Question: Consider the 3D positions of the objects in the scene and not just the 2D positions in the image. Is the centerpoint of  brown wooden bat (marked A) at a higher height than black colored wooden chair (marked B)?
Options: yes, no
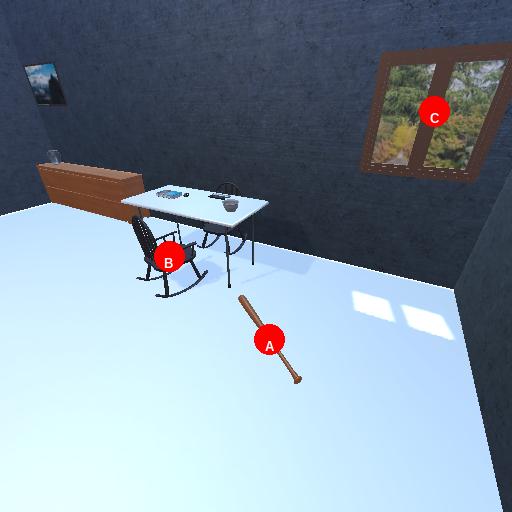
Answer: yes